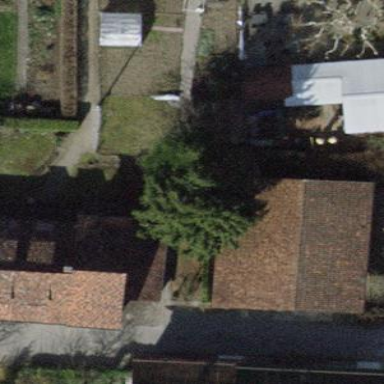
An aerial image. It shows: Group of garages.